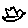
Label: bird